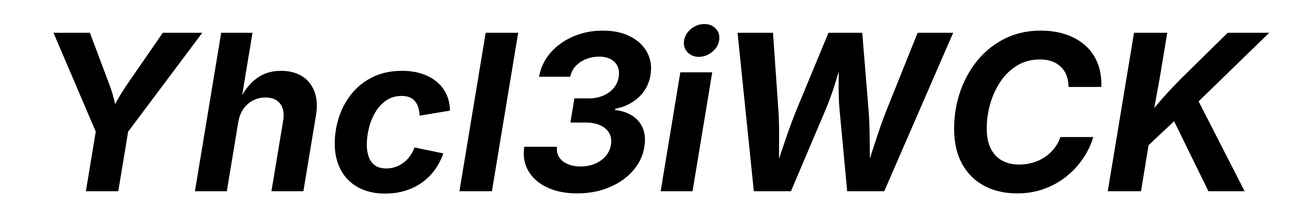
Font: Inter-Italic_Bold_Italic